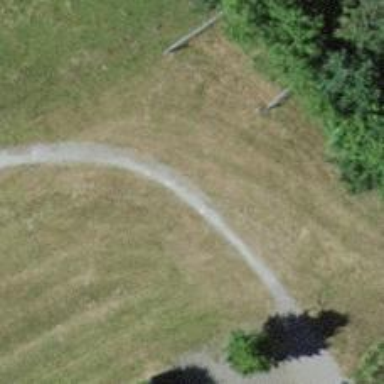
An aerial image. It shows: Path with pebblestone surface.